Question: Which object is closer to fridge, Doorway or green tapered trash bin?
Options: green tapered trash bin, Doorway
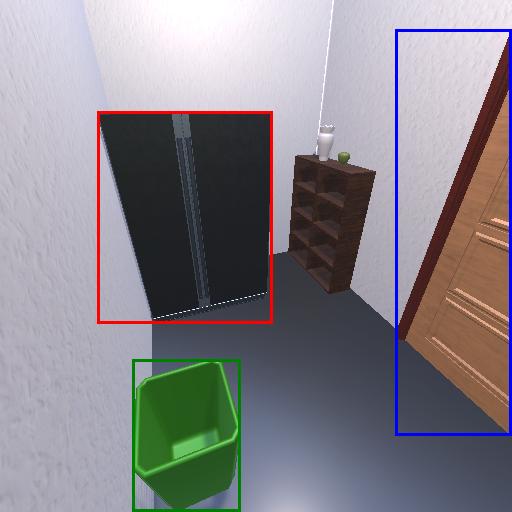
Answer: green tapered trash bin